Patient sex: M
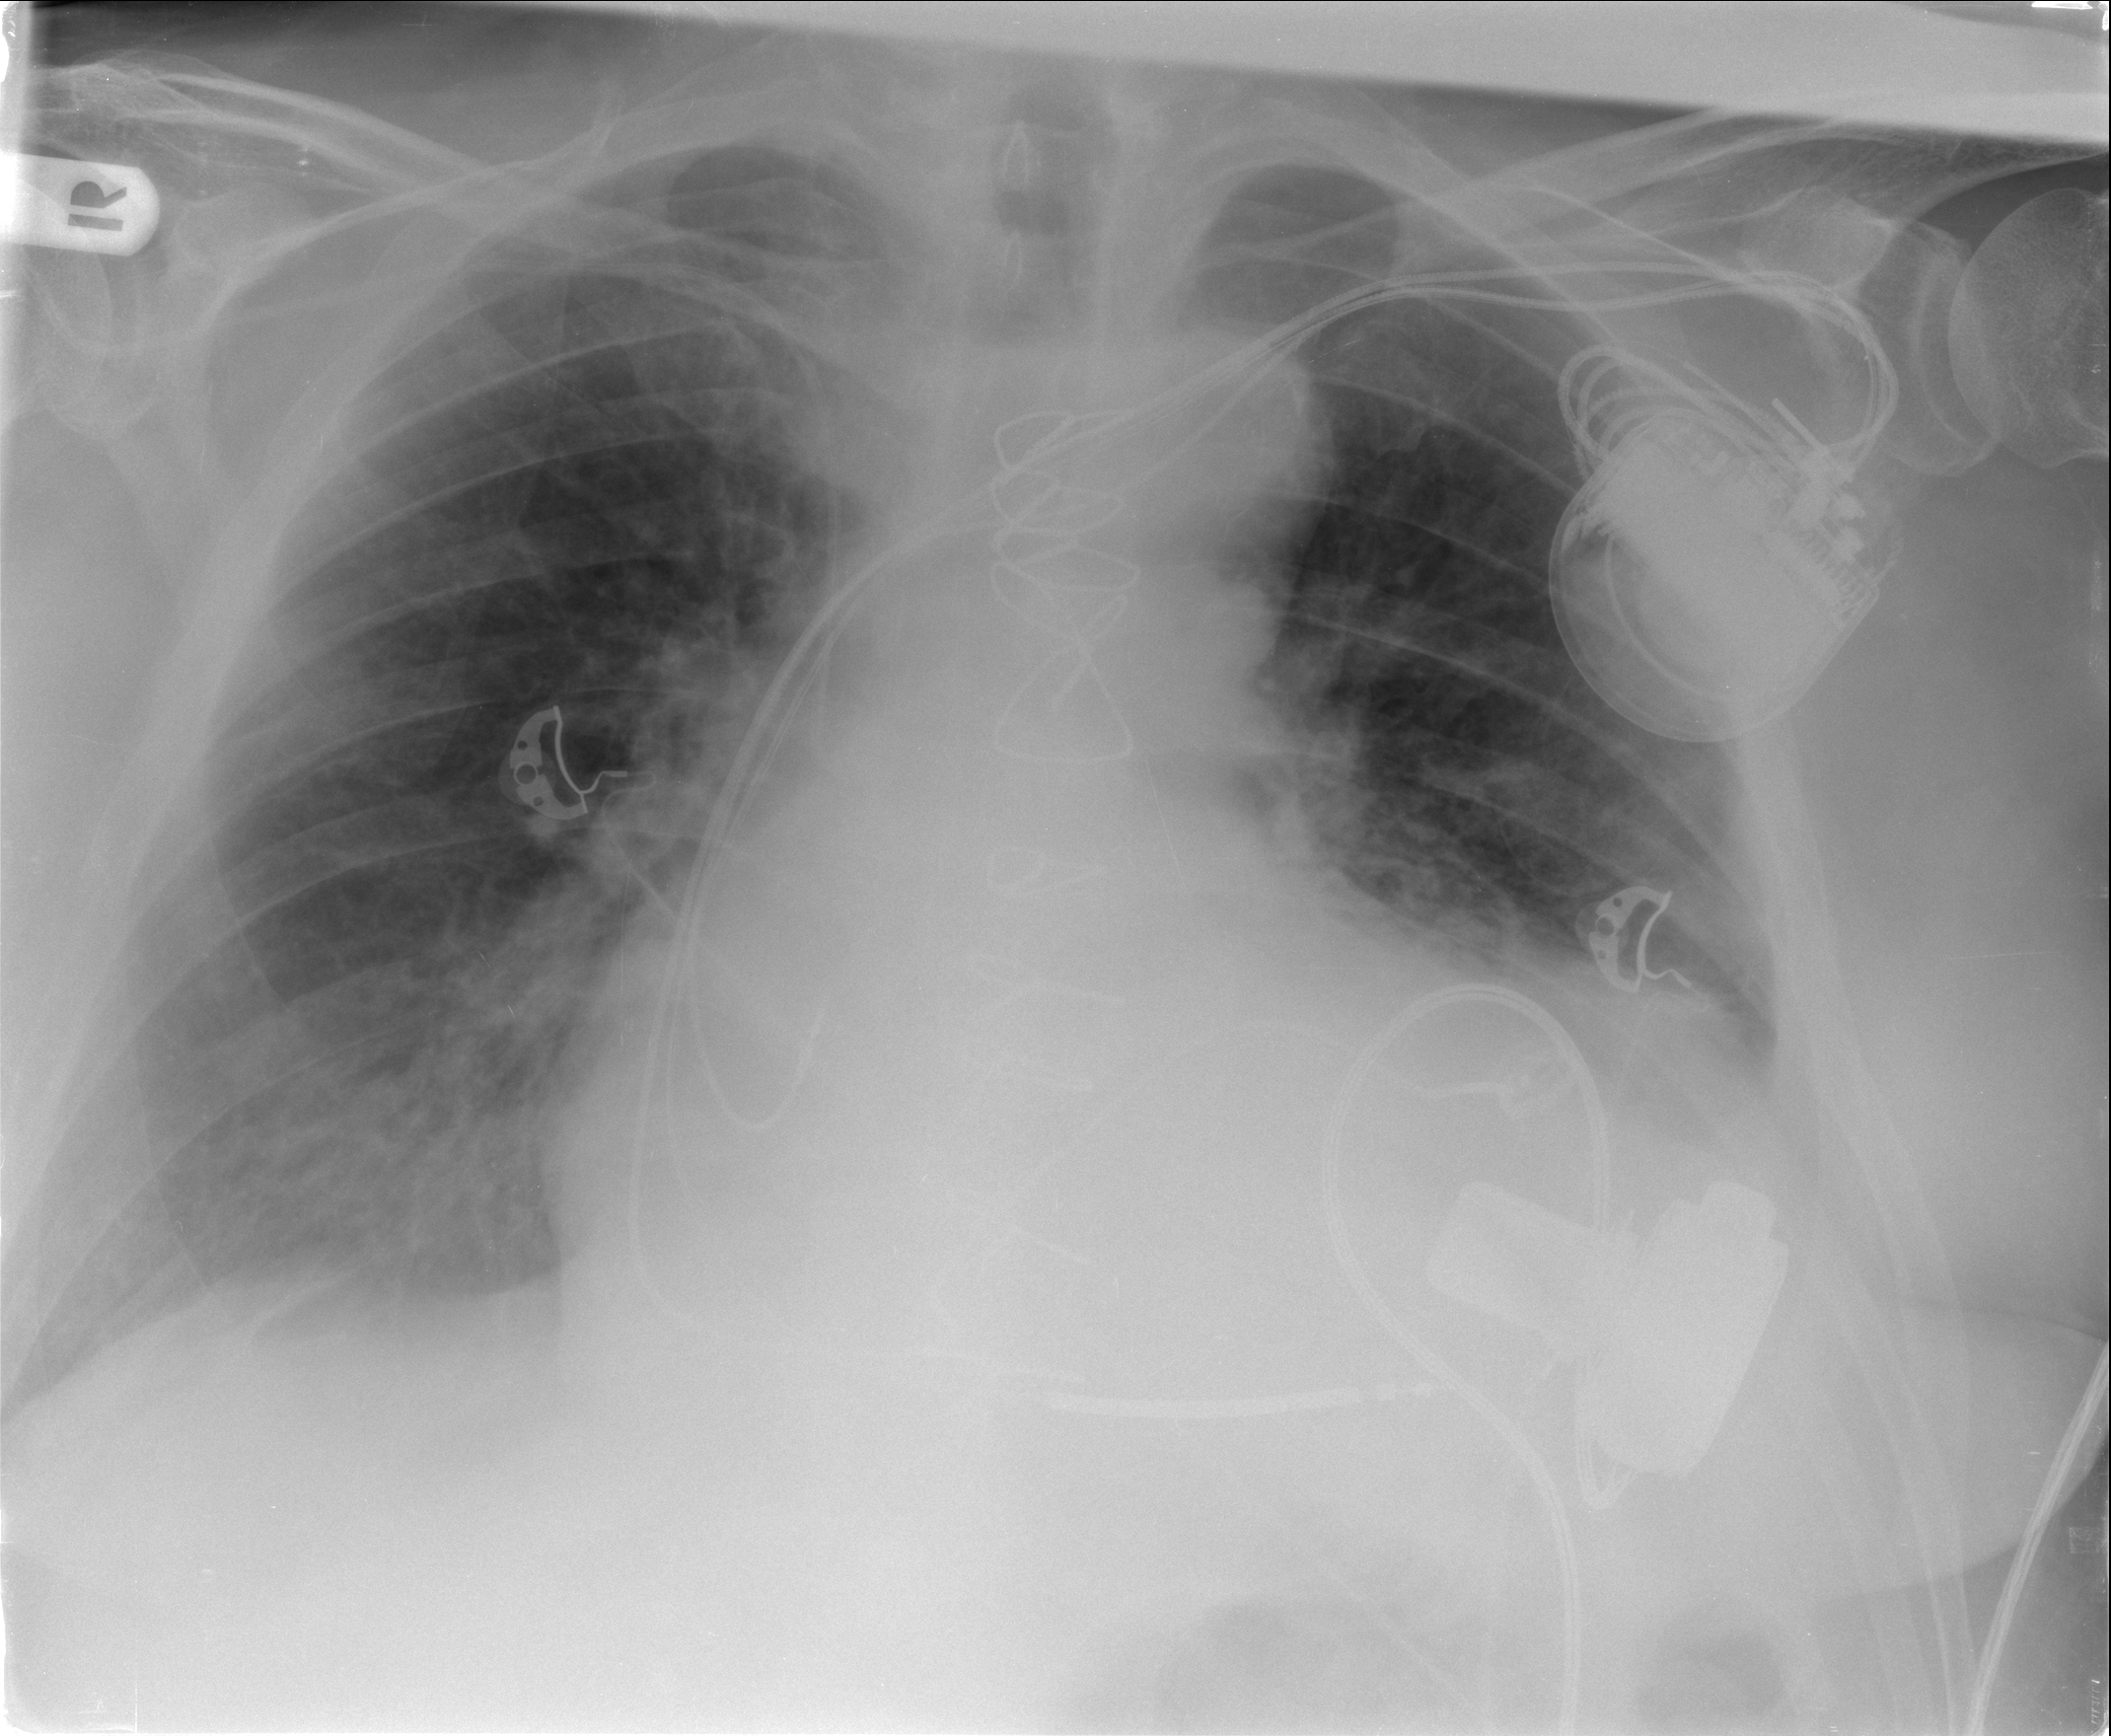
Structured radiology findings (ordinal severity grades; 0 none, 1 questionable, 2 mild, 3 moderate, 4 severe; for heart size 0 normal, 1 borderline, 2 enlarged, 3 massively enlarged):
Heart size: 3
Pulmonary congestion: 2
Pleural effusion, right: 0
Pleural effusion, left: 2
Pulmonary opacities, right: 0
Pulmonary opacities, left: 0
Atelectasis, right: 0
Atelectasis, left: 2